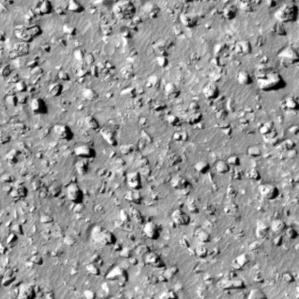
Label: non_frost